Here is the raw acceleration-versus-time signal recorded on a bearing housing. Based on the visible evidence, which condition applies: normal, inner_race, outer_race, ball?
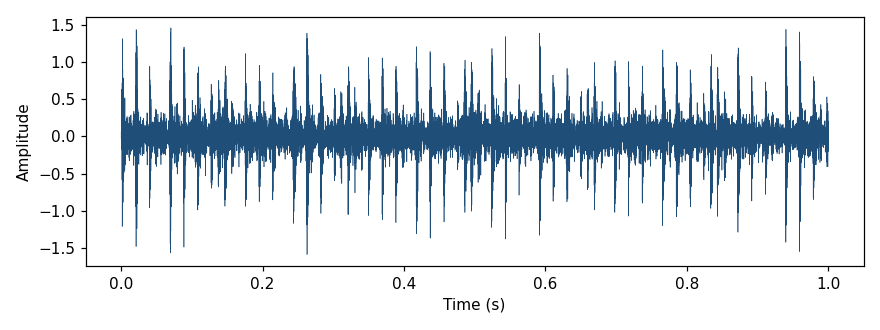
Answer: outer_race